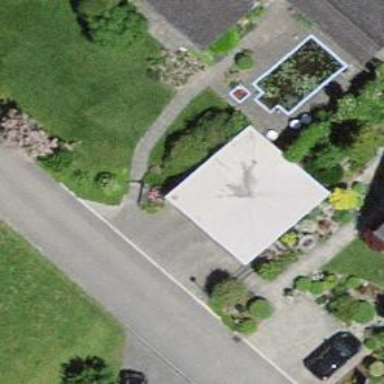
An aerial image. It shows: Garage.